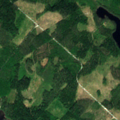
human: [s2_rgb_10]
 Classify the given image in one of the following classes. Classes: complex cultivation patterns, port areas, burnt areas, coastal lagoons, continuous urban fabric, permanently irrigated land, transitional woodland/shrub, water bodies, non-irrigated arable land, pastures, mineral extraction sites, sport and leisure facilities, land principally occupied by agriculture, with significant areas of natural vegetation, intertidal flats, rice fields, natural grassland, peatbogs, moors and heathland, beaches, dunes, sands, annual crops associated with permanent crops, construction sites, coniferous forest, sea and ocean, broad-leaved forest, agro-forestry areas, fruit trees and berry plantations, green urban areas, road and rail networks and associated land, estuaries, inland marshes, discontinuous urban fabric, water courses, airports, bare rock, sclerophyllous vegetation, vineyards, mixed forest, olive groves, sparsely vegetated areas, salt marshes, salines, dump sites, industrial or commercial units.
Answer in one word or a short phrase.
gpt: coniferous forest, mixed forest, transitional woodland/shrub, water bodies